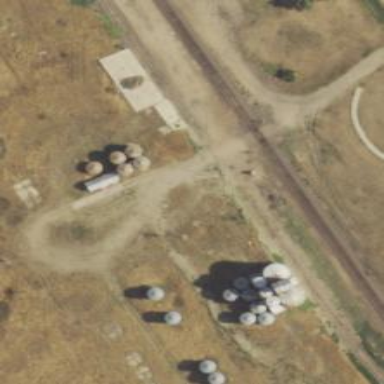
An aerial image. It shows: Silo.